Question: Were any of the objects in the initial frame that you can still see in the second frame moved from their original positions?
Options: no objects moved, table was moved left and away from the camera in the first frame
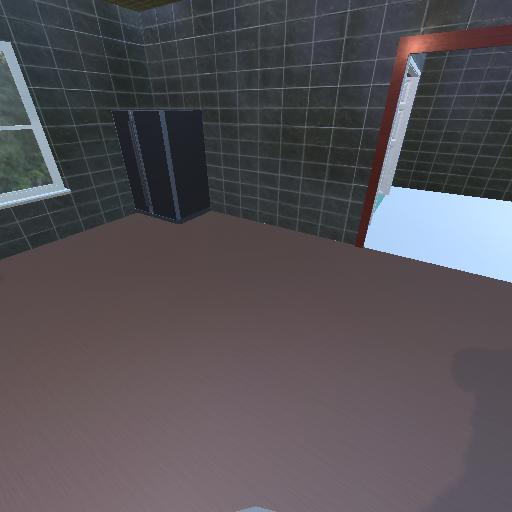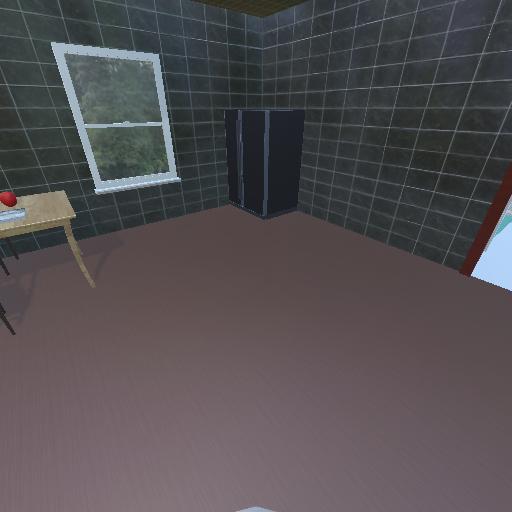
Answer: no objects moved